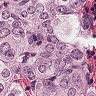
Metastatic tissue present: yes